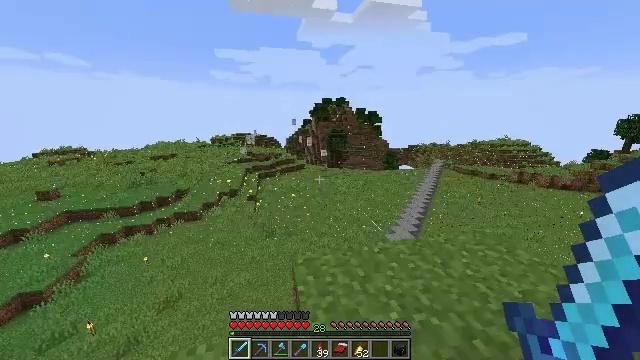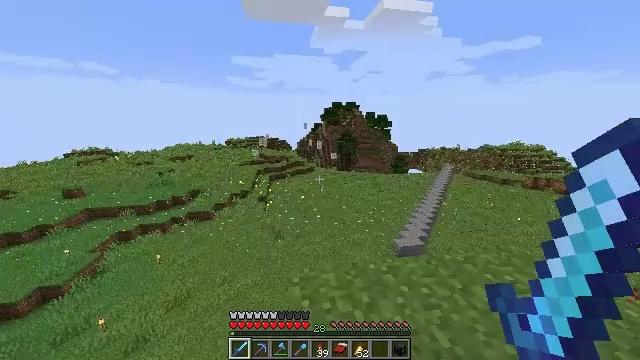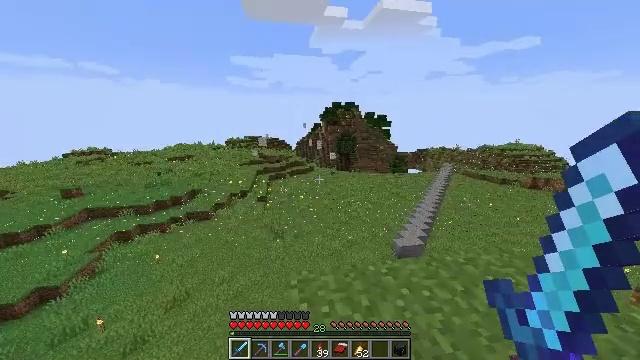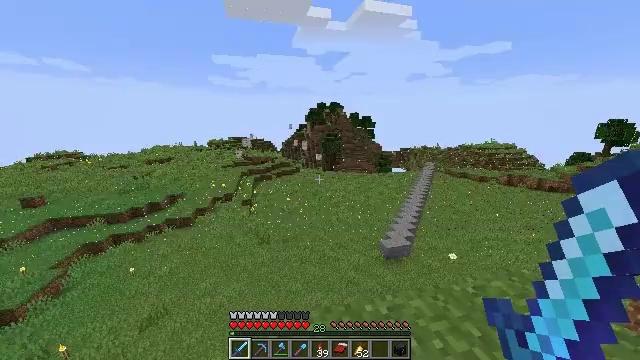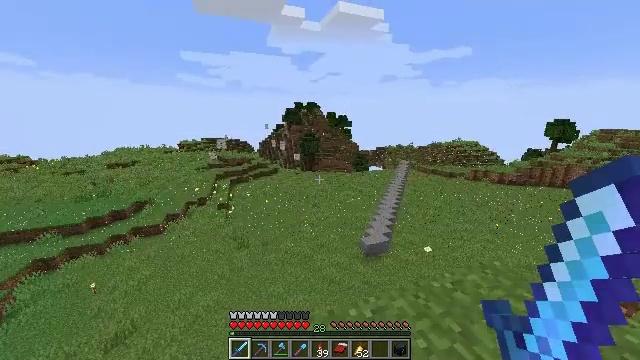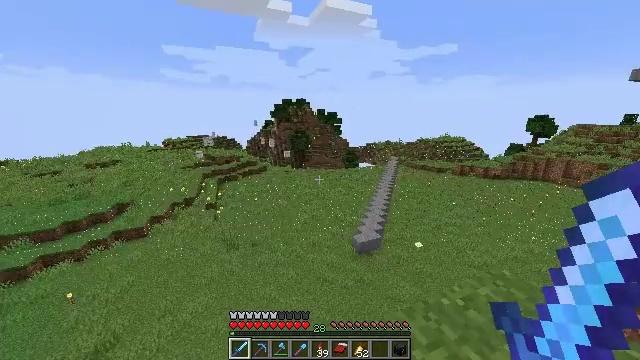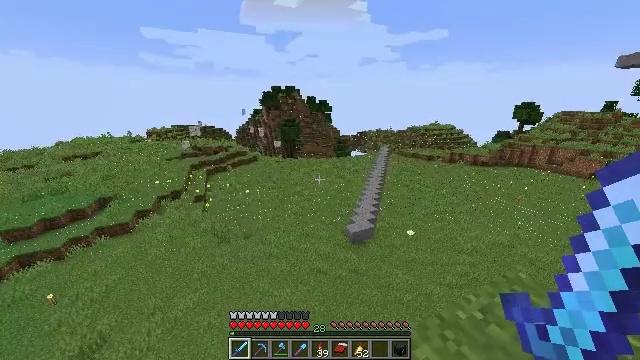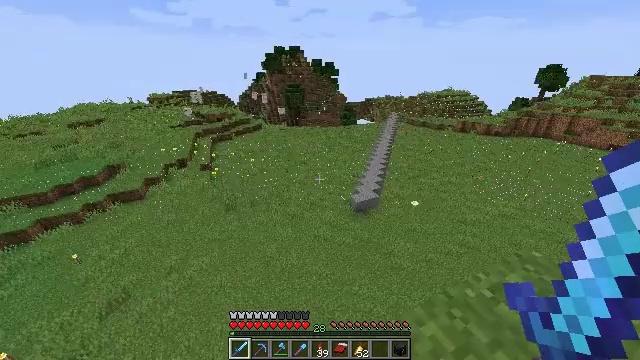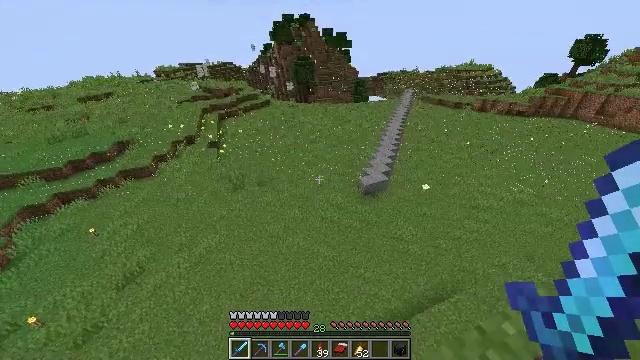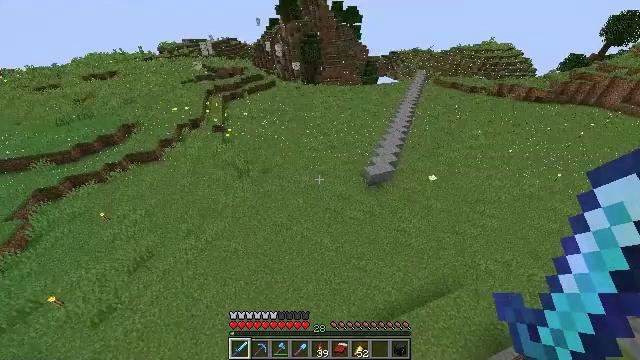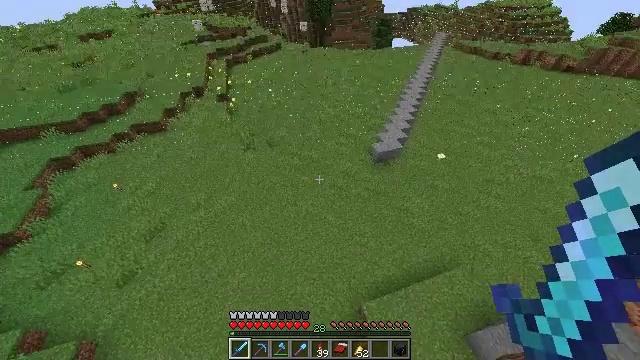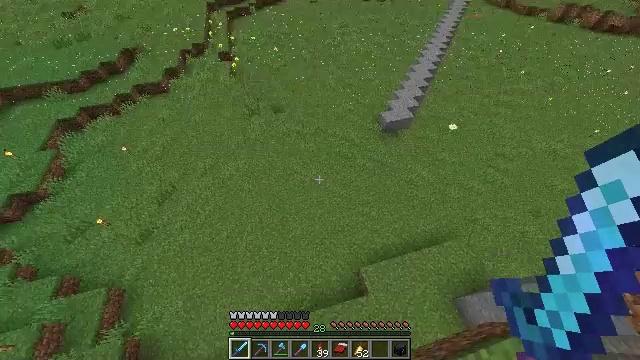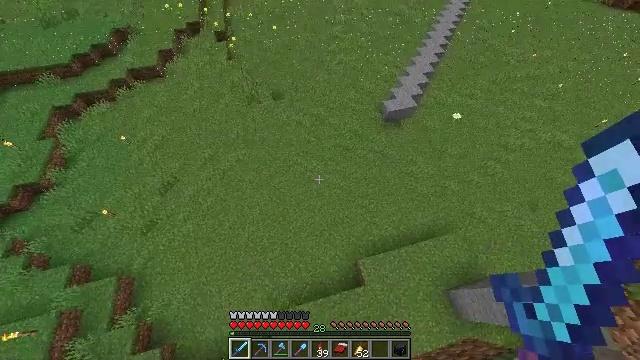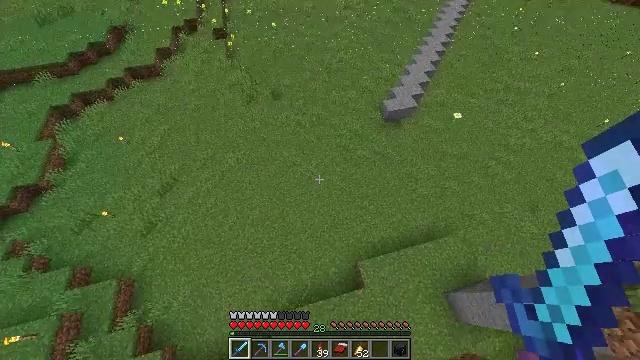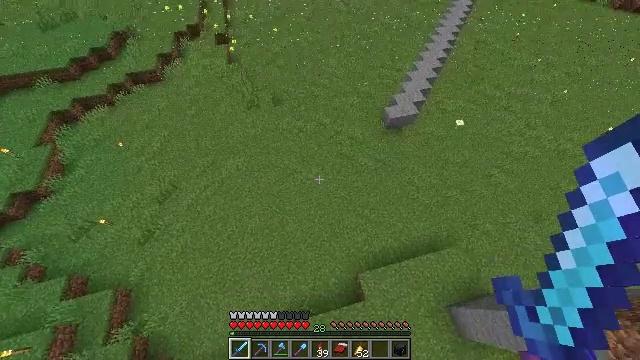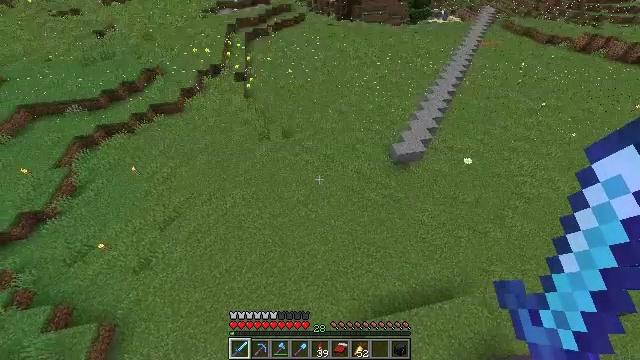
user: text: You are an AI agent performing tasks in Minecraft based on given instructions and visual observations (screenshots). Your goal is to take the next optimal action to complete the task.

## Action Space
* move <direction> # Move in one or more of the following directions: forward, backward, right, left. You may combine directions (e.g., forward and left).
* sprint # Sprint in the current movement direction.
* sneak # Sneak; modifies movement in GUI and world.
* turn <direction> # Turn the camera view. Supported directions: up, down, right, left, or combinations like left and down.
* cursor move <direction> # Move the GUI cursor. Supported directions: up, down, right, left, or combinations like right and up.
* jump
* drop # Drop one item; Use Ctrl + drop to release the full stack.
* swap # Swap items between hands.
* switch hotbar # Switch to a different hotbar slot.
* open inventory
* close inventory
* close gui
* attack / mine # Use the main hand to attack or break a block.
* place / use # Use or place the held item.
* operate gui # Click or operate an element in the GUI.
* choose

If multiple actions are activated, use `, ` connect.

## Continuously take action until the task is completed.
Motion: motion action
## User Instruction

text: Hunt mobs.
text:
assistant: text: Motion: move forward, sprint, turn left
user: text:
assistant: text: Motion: move forward, sprint
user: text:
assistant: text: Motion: move forward, sprint, turn right
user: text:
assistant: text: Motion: move forward, sprint, turn right
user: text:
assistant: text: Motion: move forward, sprint, turn right
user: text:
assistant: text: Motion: move forward, sprint, turn right and down
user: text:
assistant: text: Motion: move forward, sprint, turn left and down
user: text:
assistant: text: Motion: move forward, sprint, turn left and down
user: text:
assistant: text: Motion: move forward, sprint, turn left and down, jump
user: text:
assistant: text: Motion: move forward, sprint, turn left and down, jump
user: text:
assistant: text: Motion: move forward, sprint, turn left and down, jump
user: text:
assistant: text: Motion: move forward, sprint, turn down
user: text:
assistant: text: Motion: move forward, sprint
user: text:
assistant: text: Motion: move forward, sprint
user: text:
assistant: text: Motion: move forward, sprint, turn left and up
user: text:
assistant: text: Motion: move forward, sprint, turn up, jump
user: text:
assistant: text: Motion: move forward, sprint, turn up, jump
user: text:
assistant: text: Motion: move forward, sprint, turn left and up, jump
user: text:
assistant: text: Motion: move forward, sprint, turn up
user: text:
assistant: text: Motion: move forward, sprint
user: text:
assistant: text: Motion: move forward, sprint, turn up
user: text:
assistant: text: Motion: move forward, sprint, turn up
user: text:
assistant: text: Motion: move forward, sprint
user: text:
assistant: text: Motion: move forward, sprint
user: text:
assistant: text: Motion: move forward, sprint, turn up
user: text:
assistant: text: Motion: move forward, sprint, turn up
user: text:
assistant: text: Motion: move forward, sprint, turn up
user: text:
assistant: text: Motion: move forward, sprint
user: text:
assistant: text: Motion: move forward, sprint
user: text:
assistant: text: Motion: move forward, sprint